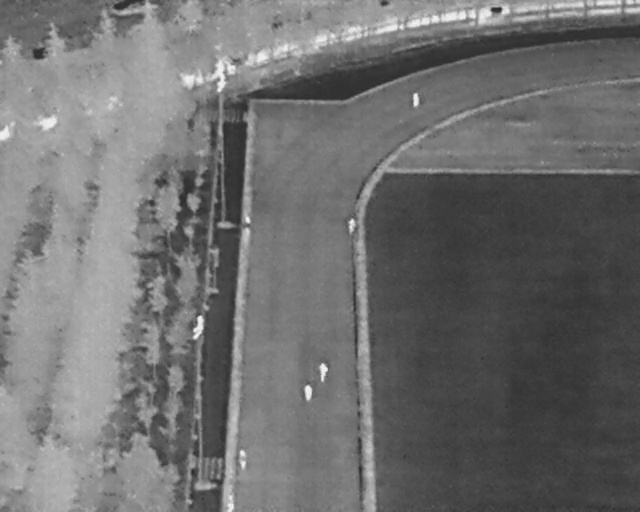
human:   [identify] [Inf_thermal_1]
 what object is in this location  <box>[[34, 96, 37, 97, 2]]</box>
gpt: <ref>1 small person at the bottom</ref>

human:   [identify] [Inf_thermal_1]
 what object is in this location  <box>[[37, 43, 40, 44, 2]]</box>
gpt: <ref>1 small person at the center</ref>